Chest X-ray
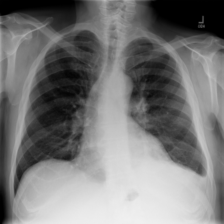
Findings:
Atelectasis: positive
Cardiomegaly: negative
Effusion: positive
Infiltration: positive
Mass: negative
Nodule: negative
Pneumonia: negative
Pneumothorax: negative
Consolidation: negative
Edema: negative
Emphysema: negative
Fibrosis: negative
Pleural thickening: negative
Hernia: negative